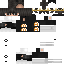
A female human skin with dark skin, wearing brown long hair dressed in a black tshirt and black pants, featuring a closed mouth.